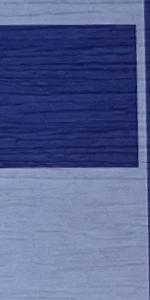
Label: Empty